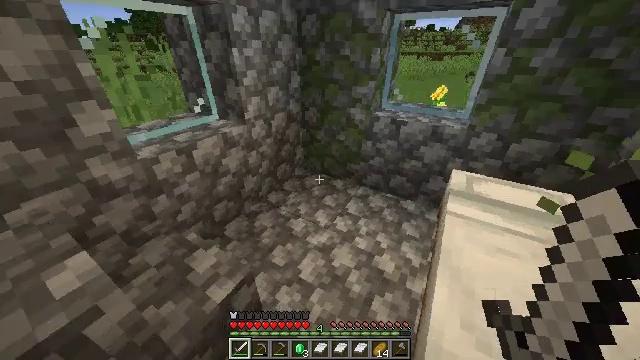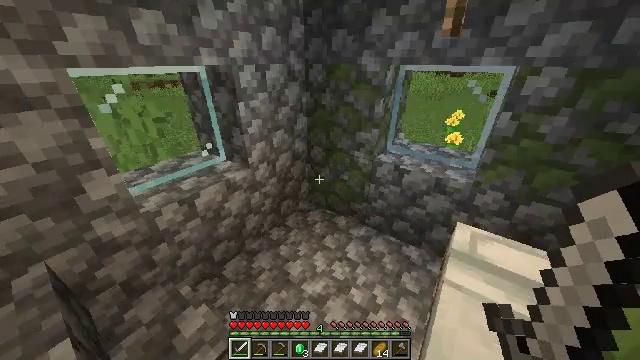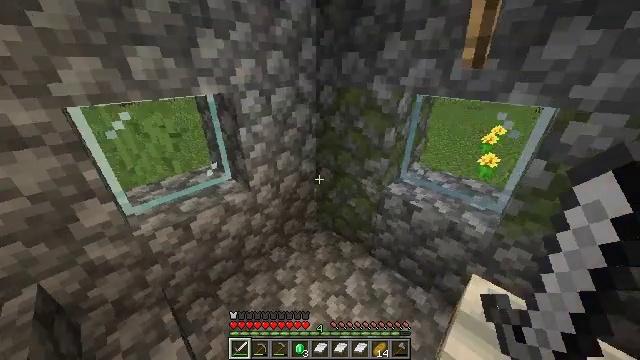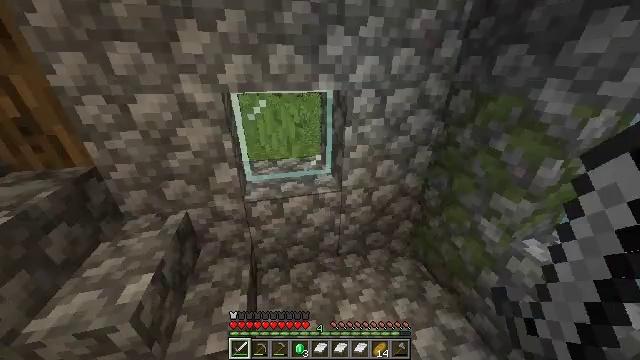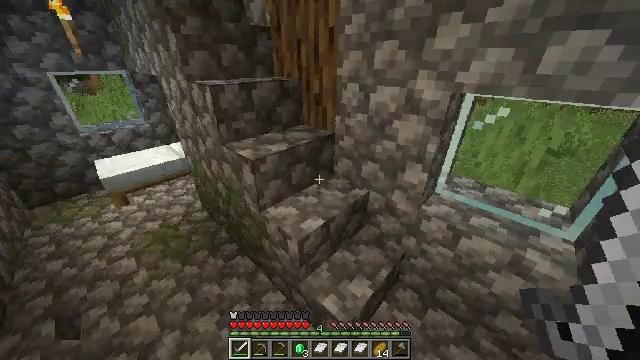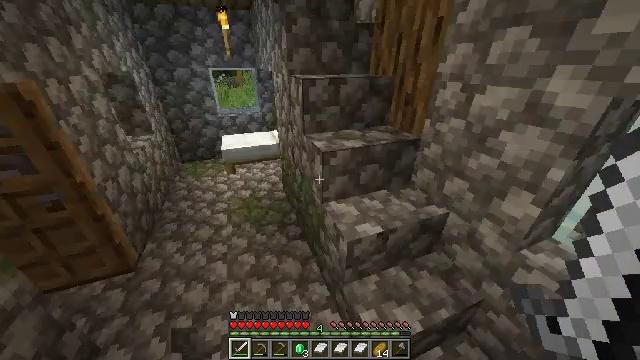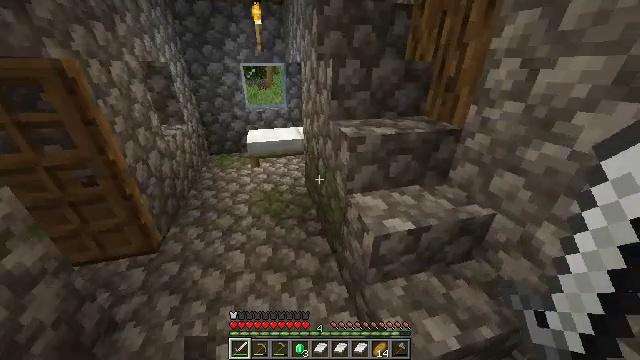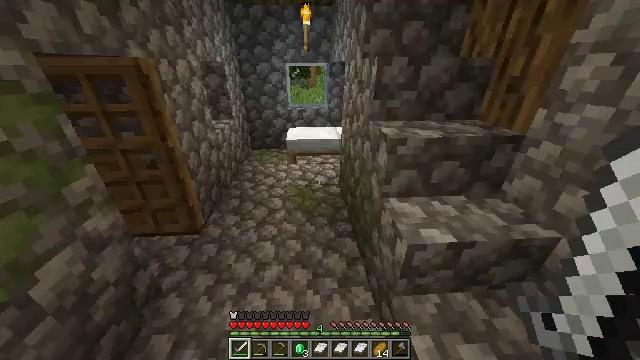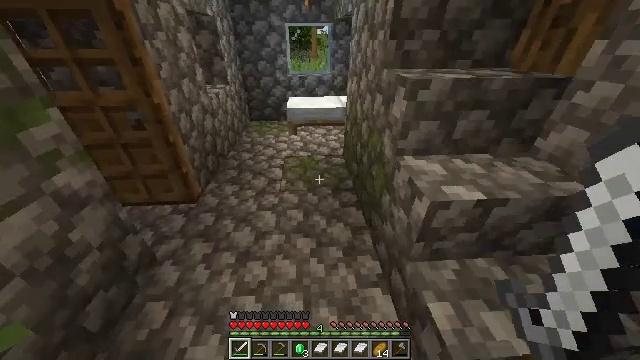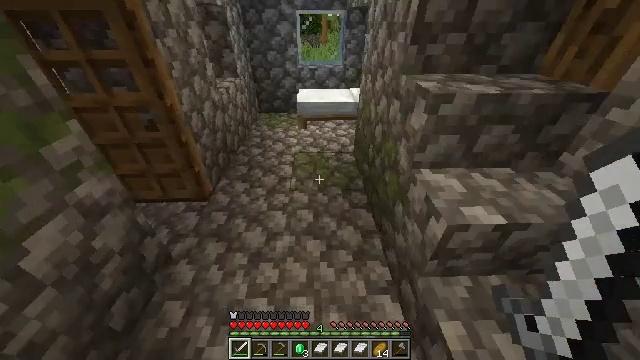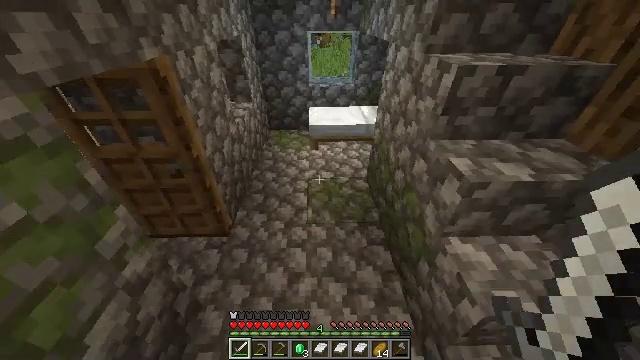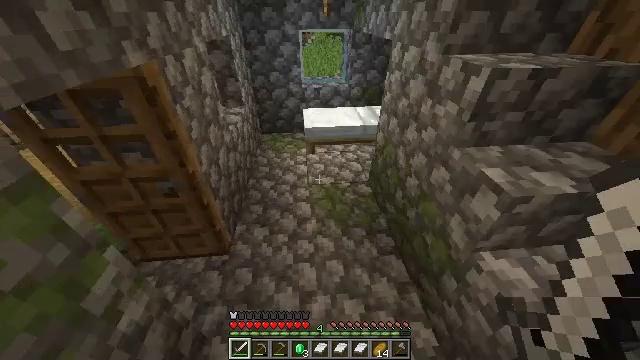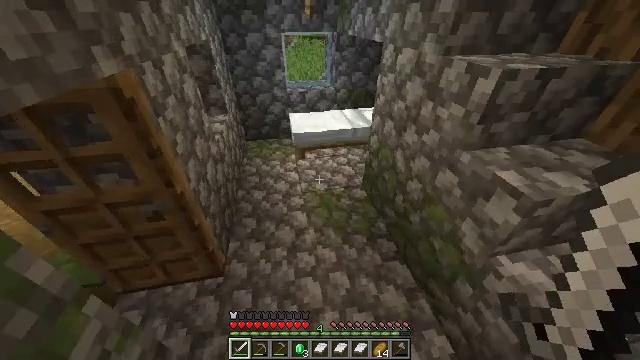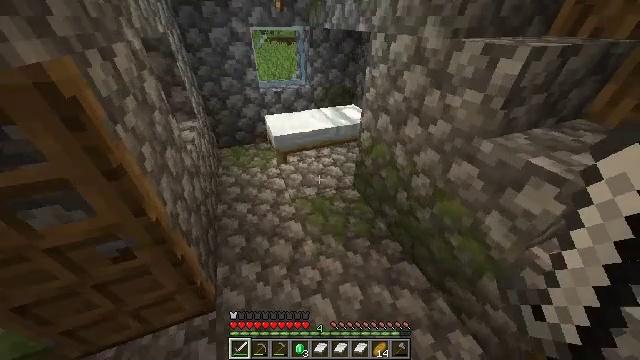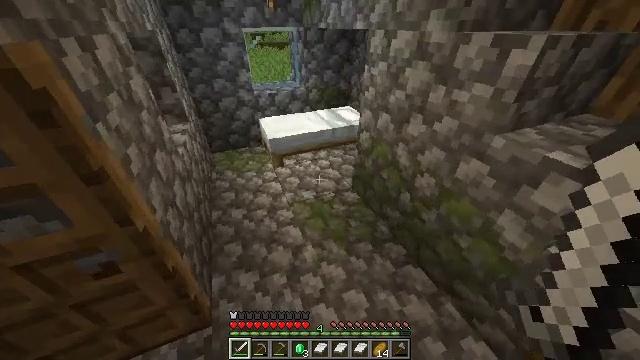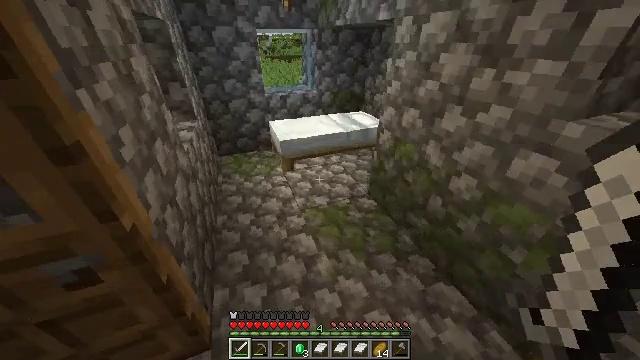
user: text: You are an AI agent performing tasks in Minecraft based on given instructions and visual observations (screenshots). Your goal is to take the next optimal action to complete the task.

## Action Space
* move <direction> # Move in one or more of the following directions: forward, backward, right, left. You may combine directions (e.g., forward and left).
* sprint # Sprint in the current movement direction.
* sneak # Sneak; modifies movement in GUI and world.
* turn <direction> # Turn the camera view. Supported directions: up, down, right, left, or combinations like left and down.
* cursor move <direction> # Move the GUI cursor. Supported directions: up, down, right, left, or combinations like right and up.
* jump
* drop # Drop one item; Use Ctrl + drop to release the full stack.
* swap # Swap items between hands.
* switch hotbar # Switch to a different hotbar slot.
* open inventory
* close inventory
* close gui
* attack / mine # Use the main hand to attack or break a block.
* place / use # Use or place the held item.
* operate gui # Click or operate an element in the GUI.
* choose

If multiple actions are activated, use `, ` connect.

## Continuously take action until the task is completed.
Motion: motion action
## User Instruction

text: Pick up the white bed by breaking it.
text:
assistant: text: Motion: move forward and move right, sprint, turn left and up
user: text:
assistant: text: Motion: move forward and move right, sprint, turn left
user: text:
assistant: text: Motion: move forward and move right, sprint, turn left
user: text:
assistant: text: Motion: move forward and move right, sprint, turn left
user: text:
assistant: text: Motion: move forward and move left, sprint, turn left
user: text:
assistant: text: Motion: move forward and move left, sprint, turn left
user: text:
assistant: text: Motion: move forward and move left, sprint, turn left
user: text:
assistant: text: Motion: move forward and move left, sprint, turn down
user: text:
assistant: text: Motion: move forward and move left, sprint, turn left and down
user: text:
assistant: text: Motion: move forward and move left, sprint
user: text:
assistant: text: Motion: move forward and move left, sprint, turn right
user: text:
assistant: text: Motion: move forward and move left, sprint, turn right
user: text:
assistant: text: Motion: move forward and move left, turn right
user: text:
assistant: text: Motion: move forward, turn right and up
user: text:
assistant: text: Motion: move forward, turn left and up
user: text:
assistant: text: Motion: move forward, turn left and up
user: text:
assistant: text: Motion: move forward, turn left
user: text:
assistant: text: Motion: move forward, turn right and down, attack / mine
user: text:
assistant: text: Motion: move forward, turn right and down, attack / mine
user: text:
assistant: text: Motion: move forward, attack / mine
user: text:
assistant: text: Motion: turn right, attack / mine
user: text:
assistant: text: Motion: turn right and up, attack / mine
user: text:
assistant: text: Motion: attack / mine
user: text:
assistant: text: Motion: attack / mine
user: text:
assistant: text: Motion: attack / mine
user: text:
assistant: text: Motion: attack / mine
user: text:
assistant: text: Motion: move forward, attack / mine
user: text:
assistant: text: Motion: move forward, attack / mine
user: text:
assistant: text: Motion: move forward, turn down, attack / mine
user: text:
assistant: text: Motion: move forward, turn down, attack / mine